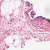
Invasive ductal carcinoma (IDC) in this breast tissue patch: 0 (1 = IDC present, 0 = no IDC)